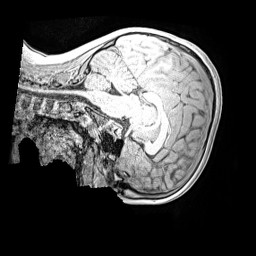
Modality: MP2RAGE
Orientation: sagittal
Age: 10
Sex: male
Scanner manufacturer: siemens
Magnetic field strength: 3 T
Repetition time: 4 s
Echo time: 0.00299 s